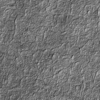
Label: not_dusty